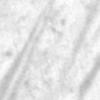
Label: change